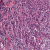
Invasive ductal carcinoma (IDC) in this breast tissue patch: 1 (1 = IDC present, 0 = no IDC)